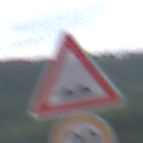
Verkehrszeichen: UnebeneFahrbahn
Zusatzzeichen unten: Geschwindigkeit20
Umgebung: Outdoor, RoadRail
Tageszeit: Midday
Wetter: PartlyCloudy
Licht: Natural
Jahreszeit: NotSpecified
Kontrast: LowContrast